Interaction volume radius: 5 \u00c5
Interaction volume height: 15 \u00c5
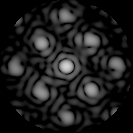
Disorder parameter: 0.2739